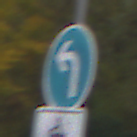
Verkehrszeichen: VorgeschriebeneFahrtrichtungLinks
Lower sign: EinspurigeFahrzeugeFrei3
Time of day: Midday
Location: Outdoor (Nature)
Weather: Overcast
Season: Autumn
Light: Natural